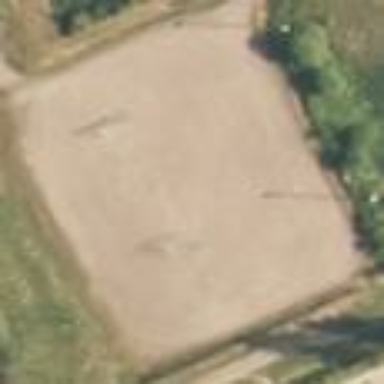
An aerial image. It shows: Sandy pitch used for soccer and ice hockey.